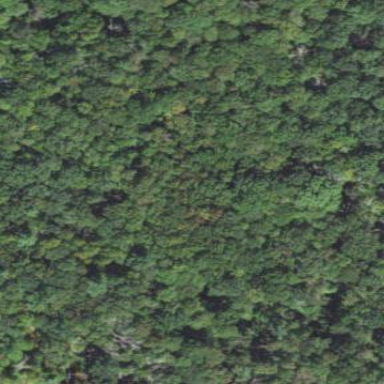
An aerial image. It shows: Mixed leaf woodland.